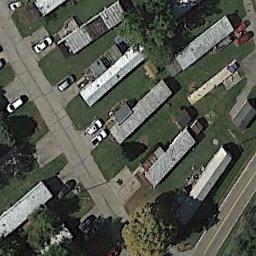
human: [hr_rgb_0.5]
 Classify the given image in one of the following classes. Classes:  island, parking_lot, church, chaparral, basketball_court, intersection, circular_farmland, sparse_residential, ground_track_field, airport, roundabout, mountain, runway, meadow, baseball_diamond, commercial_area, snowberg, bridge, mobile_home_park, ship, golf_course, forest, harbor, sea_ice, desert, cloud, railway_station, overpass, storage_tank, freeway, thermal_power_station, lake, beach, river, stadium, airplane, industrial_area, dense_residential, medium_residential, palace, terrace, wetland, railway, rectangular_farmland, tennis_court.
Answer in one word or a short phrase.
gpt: mobile_home_park